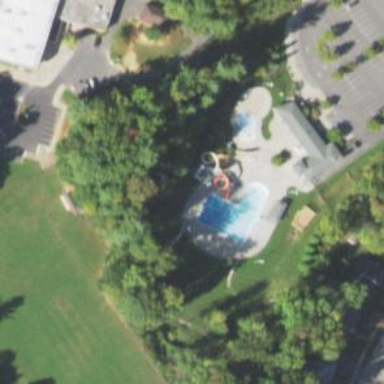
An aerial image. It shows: Water slide attraction.